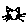
Label: cat